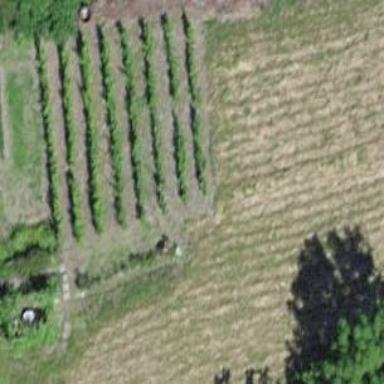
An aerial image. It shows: Vineyard growing grapes.